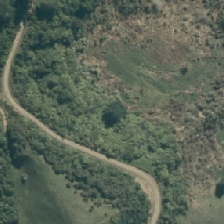
Land cover: broadleaved_indigenous_hardwood